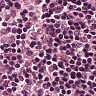
Metastatic tissue present: no